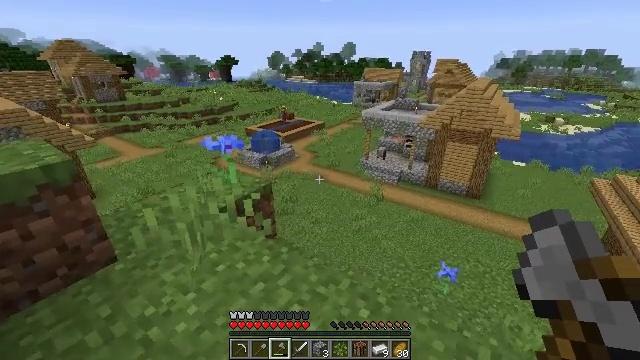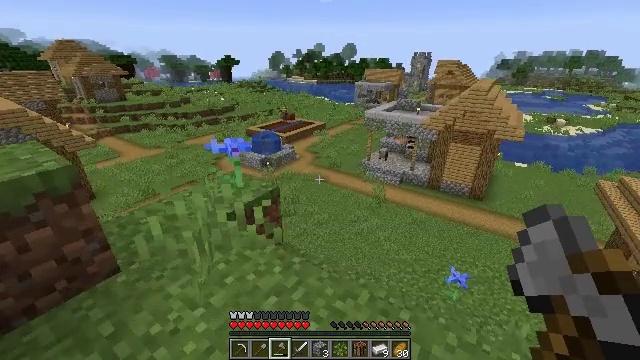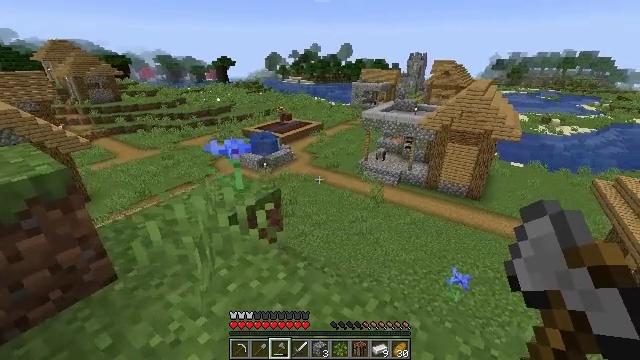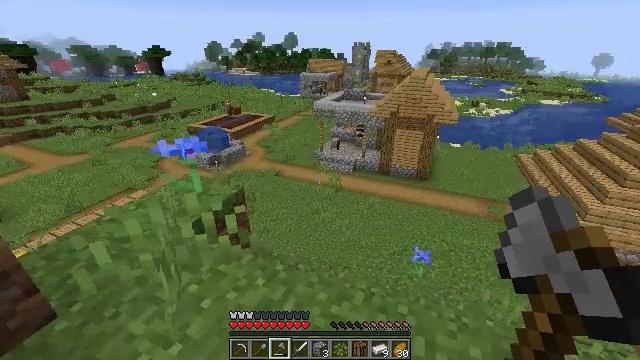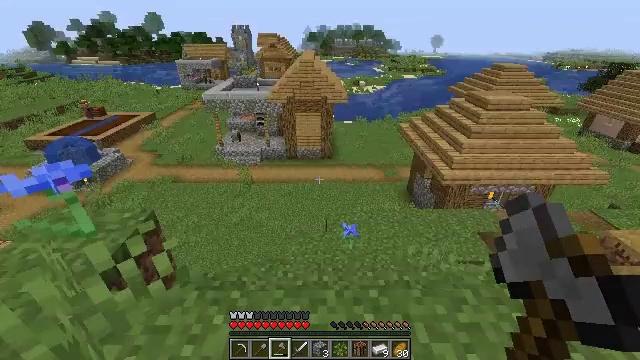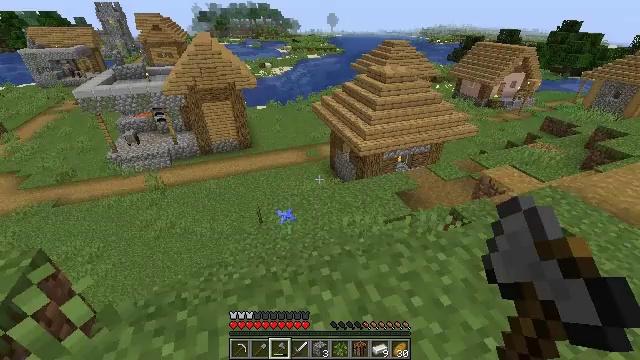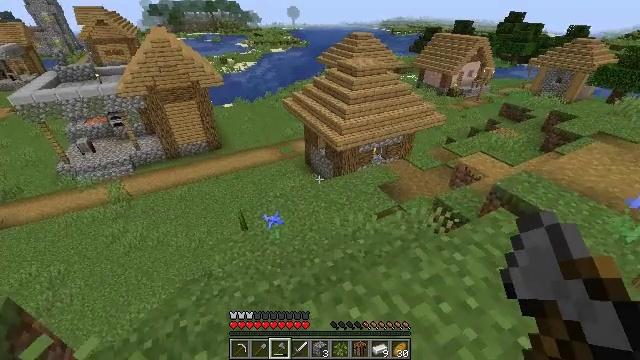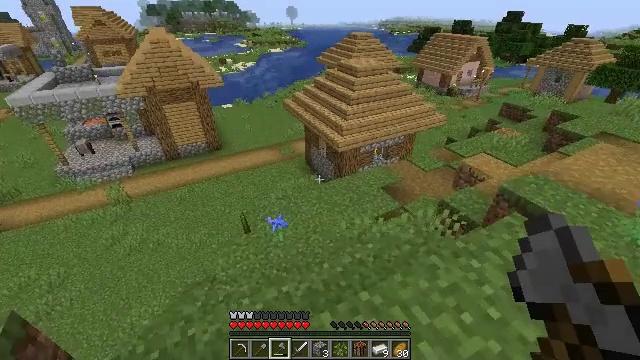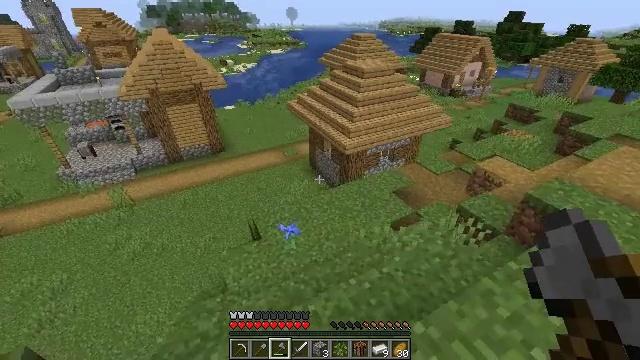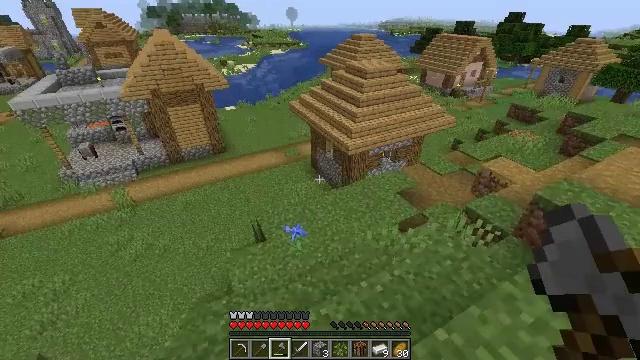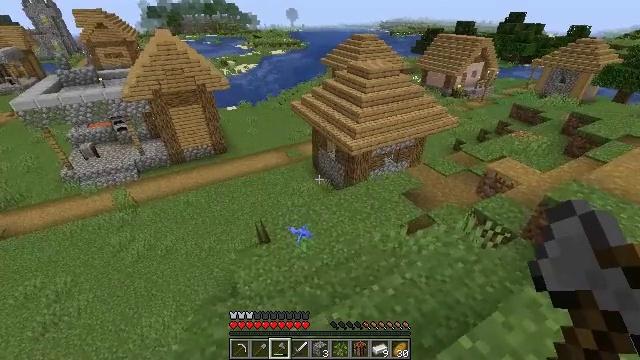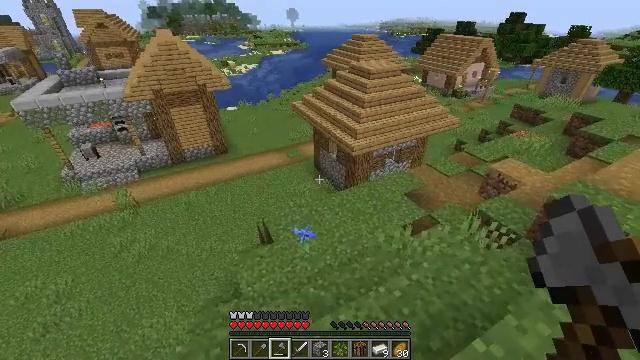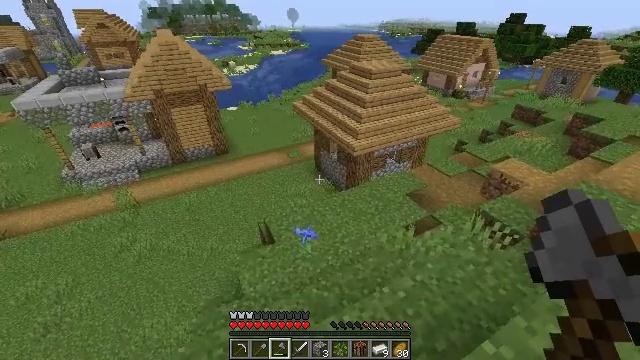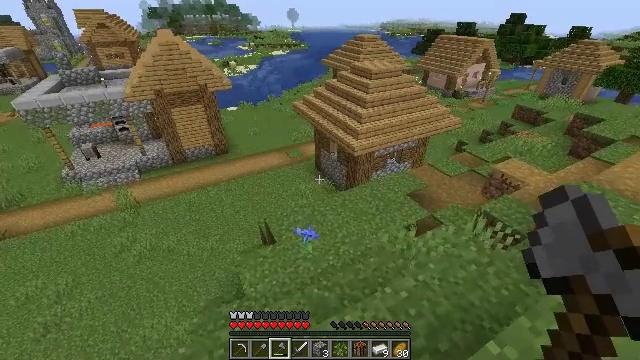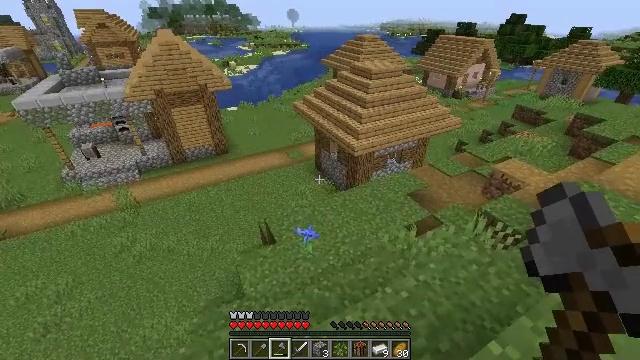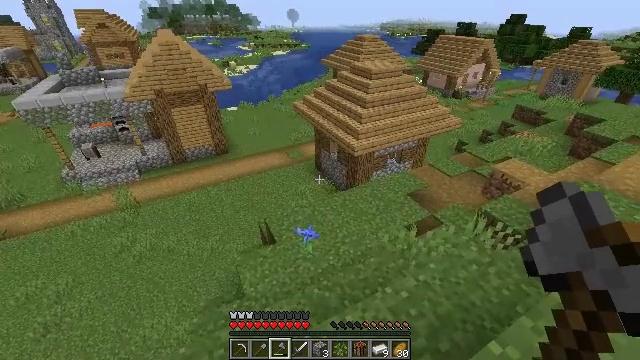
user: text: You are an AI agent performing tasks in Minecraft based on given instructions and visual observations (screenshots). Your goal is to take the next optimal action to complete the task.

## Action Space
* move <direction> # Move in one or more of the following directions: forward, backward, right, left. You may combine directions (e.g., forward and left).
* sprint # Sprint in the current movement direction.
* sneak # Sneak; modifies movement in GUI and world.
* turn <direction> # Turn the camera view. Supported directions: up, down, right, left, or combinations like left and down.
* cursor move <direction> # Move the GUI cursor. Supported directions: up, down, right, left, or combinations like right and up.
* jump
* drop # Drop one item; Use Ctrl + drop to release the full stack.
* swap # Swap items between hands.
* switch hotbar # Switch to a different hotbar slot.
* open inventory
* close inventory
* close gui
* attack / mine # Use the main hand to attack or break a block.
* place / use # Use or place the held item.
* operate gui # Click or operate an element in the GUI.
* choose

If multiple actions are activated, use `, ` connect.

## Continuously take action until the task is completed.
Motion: motion action
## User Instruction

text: Reclaim the oak fence gate by mining.
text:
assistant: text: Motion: move forward and move left
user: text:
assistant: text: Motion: move forward and move left
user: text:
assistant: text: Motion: move forward and move left, turn right and down
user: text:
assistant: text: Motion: move forward and move left, turn right and down
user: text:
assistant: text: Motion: move forward and move left, turn right and down
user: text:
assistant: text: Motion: move forward and move left, turn right and down
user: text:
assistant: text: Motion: move forward and move left
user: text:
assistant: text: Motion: move forward and move left
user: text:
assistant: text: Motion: move left
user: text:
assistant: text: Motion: no_op
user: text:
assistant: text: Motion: no_op
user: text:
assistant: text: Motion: no_op
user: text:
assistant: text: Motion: no_op
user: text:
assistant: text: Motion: no_op
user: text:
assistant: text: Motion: no_op
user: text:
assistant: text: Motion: no_op
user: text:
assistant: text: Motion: move right
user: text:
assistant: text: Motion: move right
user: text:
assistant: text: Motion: move right
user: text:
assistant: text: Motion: move right
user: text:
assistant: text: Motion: move right
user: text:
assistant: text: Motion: move right
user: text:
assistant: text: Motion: move right
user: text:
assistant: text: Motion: move right
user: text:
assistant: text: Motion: move right
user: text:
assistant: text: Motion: move right
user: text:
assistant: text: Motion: move forward and move right
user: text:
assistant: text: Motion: move forward and move right
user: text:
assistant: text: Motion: move forward and move right
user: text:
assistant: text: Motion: move forward and move right